Question: I am trying to list all active directory users and there emails to a ListView Control:
'''
<asp:ListView ID="ListView1" runat="server">
<ItemTemplate>
<tr>
<td></td>
<td><%# Eval("UserID") %></td>
<td><%# Eval("EmaifdglID") %></td>
</tr>
</ItemTemplate>
<LayoutTemplate>
<table>
<tr>
<th></th>
<th>Name</th>
<th>Email</th>
</tr>
</table>
</LayoutTemplate>
</asp:ListView>
'''
I used this code to get the data :
'''
protected void Page_Load(object sender, EventArgs e)
{
if (!Page.IsPostBack)
GetAllADUsers();
}
public void GetAllADUsers()
{
try
{
DirectoryEntry myLdapConnection = new DirectoryEntry("LDAP://domainname");
DirectorySearcher search = new DirectorySearcher(myLdapConnection) { Filter = ("(objectClass=user)") };
search.CacheResults = true;
SearchResultCollection allResults = search.FindAll();
DataTable resultsTable = new DataTable();
resultsTable.Columns.Add("UserID");
resultsTable.Columns.Add("EmailID");
foreach (SearchResult searchResult in allResults)
{
MembershipUser myUser = Membership.GetAllUsers()[searchResult.Properties["sAMAccountName"][0].ToString()];
if (myUser == null)
{
//Defining the RAW data
DataRow dr = resultsTable.NewRow();
//Adding the User ID
dr["UserID"] = searchResult.Properties["sAMAccountName"][0].ToString();
//Adding the Email address
if (searchResult.Properties["mail"].Count > 0)
{
dr["EmailID"] = searchResult.Properties["mail"][0].ToString();
}
else
{
dr["EmailID"] = "";
}
//Filling the Raw To DataTable
resultsTable.Rows.Add(dr);
}
else
{ }
}
if (resultsTable.Rows.Count != 0)
{
ListView1.DataSource = resultsTable;
ListView1.DataBind();
}
{
Response.Write("No Data");
}
}
catch (Exception)
{
}
}
'''
I tracked the code and I found there are around 1000 user :

and still I am not getting any thing !!
where is the issue ?
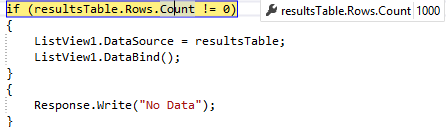
Answer: Sorry everyone, I got it.
I forgot to add the itemplaceholder for the listview :
'''
<tr id="itemPlaceholder" runat="server"> </tr>
'''
and here is the full one
'''
<asp:ListView ID="ListView1" runat="server">
<ItemTemplate>
<tr>
<td></td>
<td><%# Eval("UserID") %></td>
<td><%# Eval("EmailID") %></td>
</tr>
</ItemTemplate>
<LayoutTemplate>
<table>
<tr>
<th></th>
<th>Name</th>
<th>Email</th>
</tr>
<tr id="itemPlaceholder" runat="server">
</tr>
</table>
</LayoutTemplate>
</asp:ListView>
'''